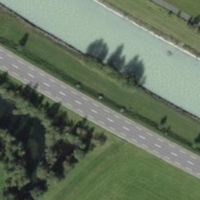
EUNIS habitat code: 24
Species observed at this site:
Pica pica
Passer domesticus